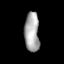
Tissue: lung
Cell type: Epithelial cells
Senescence score: 0.5827
Nuclear area (px): 574
Mean DAPI intensity: 167.93